Question: I am building a user interface using storyboards. In order to make my screen do what I want when the screen rotates I embedded my existing views/controls in a UIView (using Xcode, Editor, Embed In). My storyboard looks like I want it to..
What am I doing wrong? What did I do to cause these controls to disappear? The container views are not opaque and alpha is either 0 or otherwise low as can be seen by the background image. What do I misunderstand?
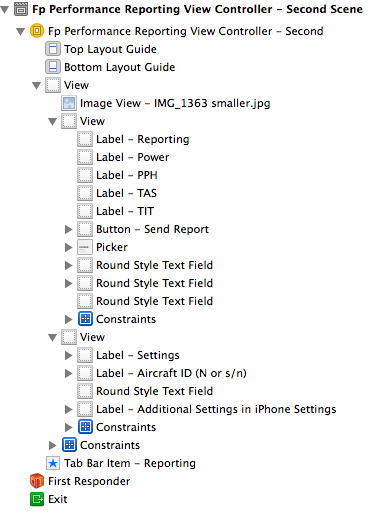
Answer: I finally found the problem. I must be misunderstanding something, but what solved the problem is setting the background of the container view to clear/color. Unclicking Opaque didn't solve the problem. The background image came through the container (if I set it up front), but for some reason the controls did not show up ... until I changed the background color.